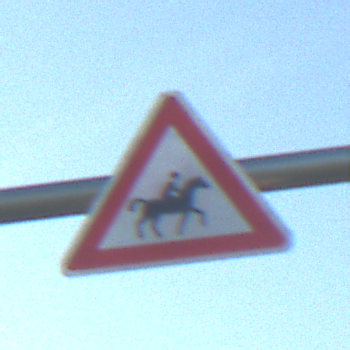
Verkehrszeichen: ReiterLinks
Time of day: MorningAfternoon
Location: Outdoor (Nature)
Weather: Clear
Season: Winter
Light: Natural